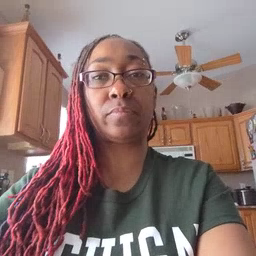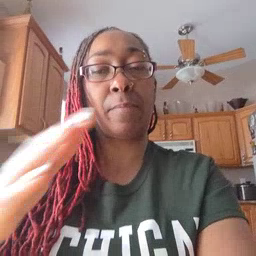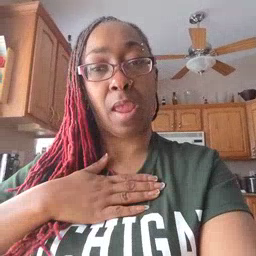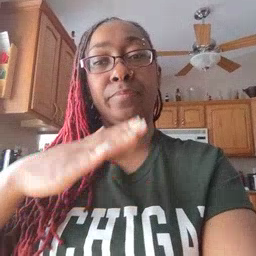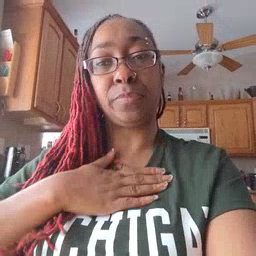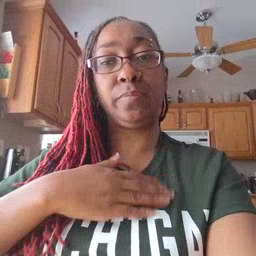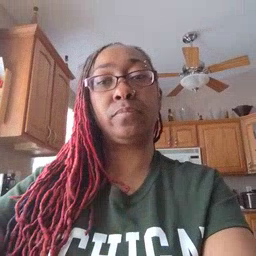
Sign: minemy